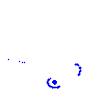
Particle: kaon